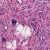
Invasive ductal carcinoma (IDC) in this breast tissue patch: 1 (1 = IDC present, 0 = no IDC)